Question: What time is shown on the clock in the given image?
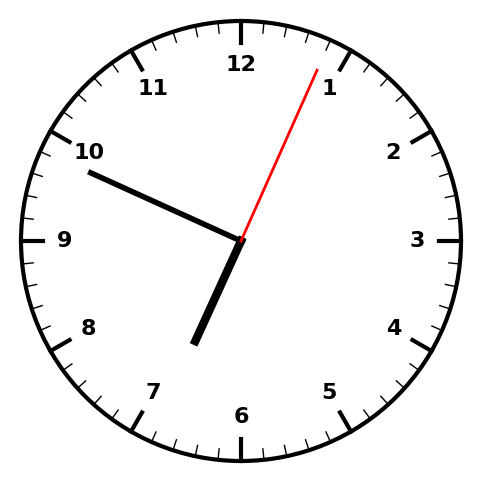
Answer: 06:49:04